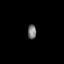
Tissue: prostate
Cell type: Epithelial cells
Senescence score: 0.3062
Nuclear area (px): 121
Mean DAPI intensity: 120.843